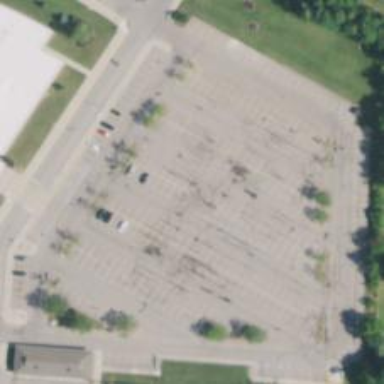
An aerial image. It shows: Parking area.